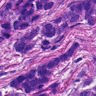
Metastatic tissue present: yes